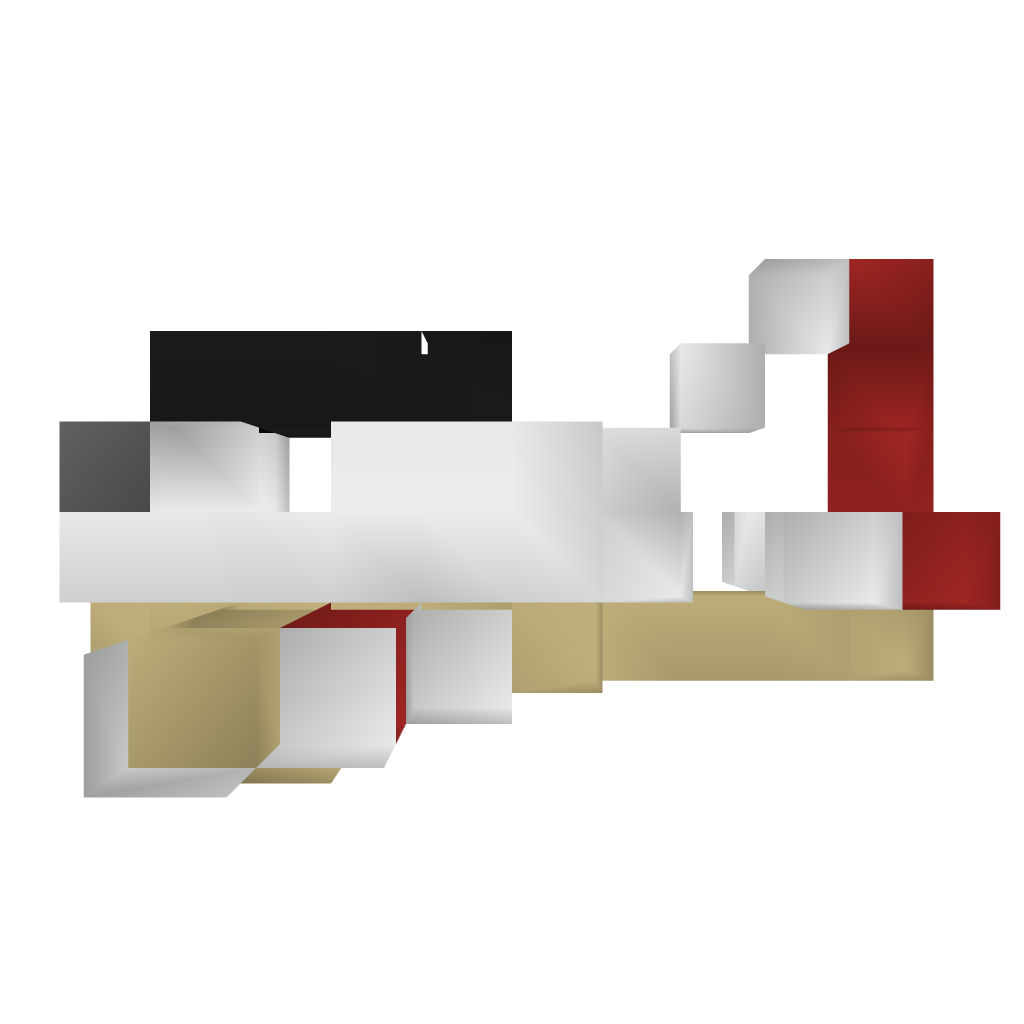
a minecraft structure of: Fighter Bf 109 A1